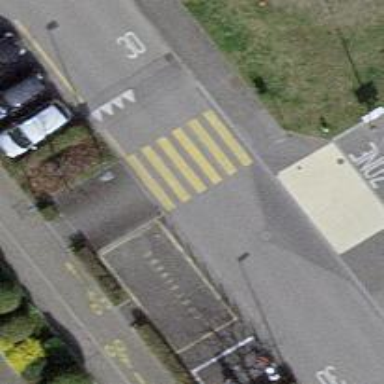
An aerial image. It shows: Marked zebra crossing on the road.